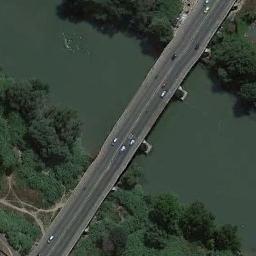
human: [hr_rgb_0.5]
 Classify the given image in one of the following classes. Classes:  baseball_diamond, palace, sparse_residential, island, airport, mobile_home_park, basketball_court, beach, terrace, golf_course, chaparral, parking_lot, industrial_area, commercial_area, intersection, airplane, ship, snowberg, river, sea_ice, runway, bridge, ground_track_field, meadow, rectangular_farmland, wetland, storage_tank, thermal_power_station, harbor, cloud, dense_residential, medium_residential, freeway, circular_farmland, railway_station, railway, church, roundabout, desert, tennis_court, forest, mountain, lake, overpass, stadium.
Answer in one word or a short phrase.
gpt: bridge